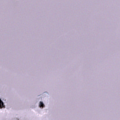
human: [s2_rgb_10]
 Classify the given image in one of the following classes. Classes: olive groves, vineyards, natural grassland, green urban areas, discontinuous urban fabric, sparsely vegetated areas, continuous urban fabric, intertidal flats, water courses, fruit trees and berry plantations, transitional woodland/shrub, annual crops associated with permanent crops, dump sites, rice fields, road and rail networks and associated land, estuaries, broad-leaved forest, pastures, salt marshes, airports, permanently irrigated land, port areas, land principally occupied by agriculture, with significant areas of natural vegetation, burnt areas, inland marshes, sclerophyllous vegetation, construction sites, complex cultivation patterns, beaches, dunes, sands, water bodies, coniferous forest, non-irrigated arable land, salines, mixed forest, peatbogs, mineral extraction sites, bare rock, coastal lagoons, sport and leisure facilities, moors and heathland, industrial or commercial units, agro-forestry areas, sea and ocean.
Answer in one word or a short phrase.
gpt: transitional woodland/shrub, sea and ocean